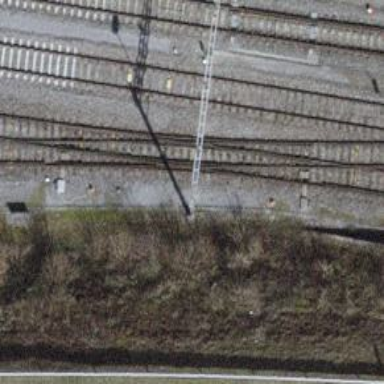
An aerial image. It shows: Single-track electrified railway siding with contact line.